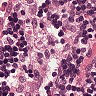
Metastatic tissue present: no